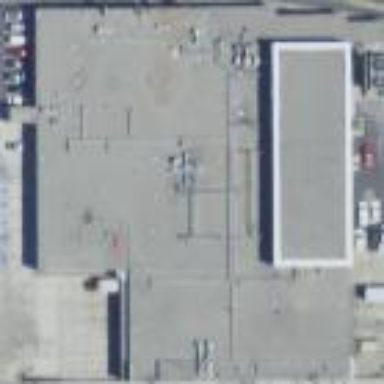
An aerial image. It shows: Factory building.